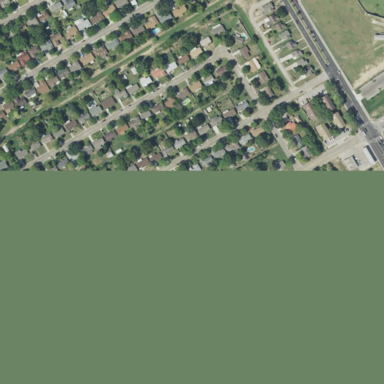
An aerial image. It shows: Single-family residential area.